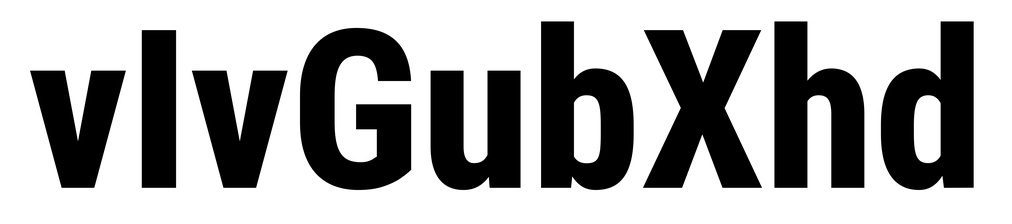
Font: Roboto_Condensed_ExtraBold